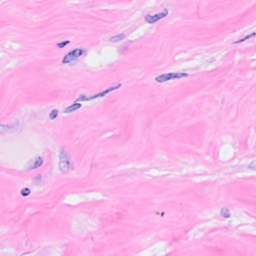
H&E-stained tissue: Breast